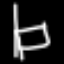
Label: chair